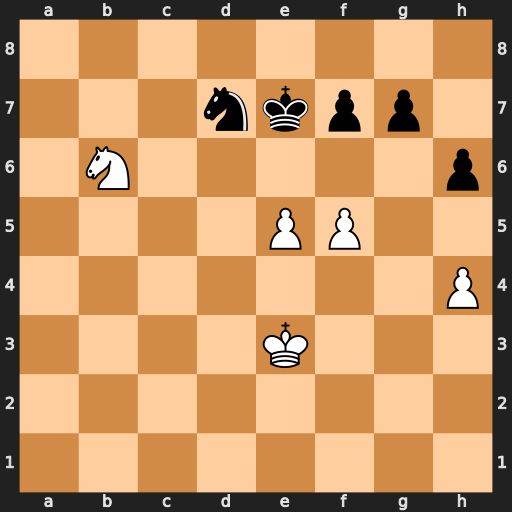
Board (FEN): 8/3nkpp1/1N5p/4PP2/7P/4K3/8/8
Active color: w
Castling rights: -
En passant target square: -
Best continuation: Nxd7 Kxd7 h5